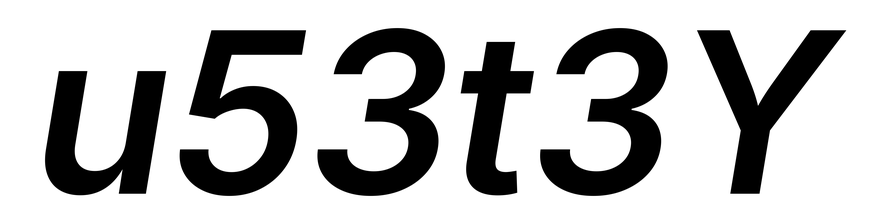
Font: Inter-Italic_SemiBold_Italic